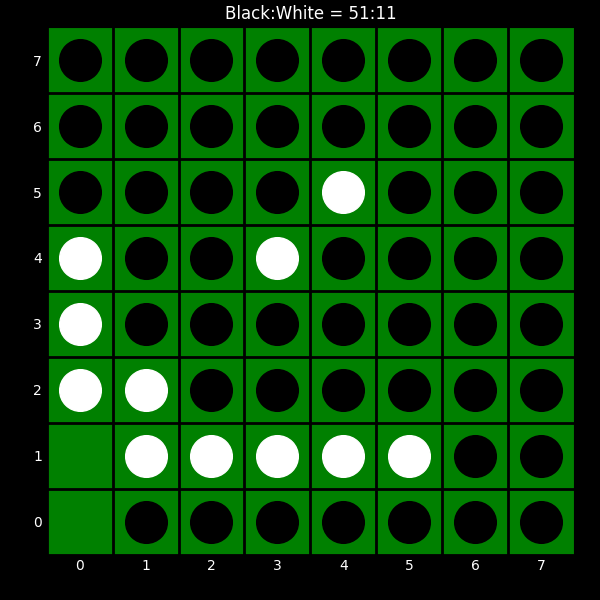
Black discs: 51
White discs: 11